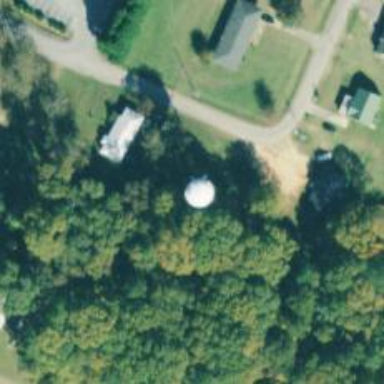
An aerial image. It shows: Water tower that is man-made.